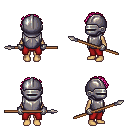
a pixel art fantasy rpg character, female body template, human, tanned skin, steel chest armor, red pants, pink curly afro hairstyle, metal helm, metal gloves, spear, four views (front, back, left, right), 2x2 character sprite sheet, small pixel art, hard edges, no anti-aliasing